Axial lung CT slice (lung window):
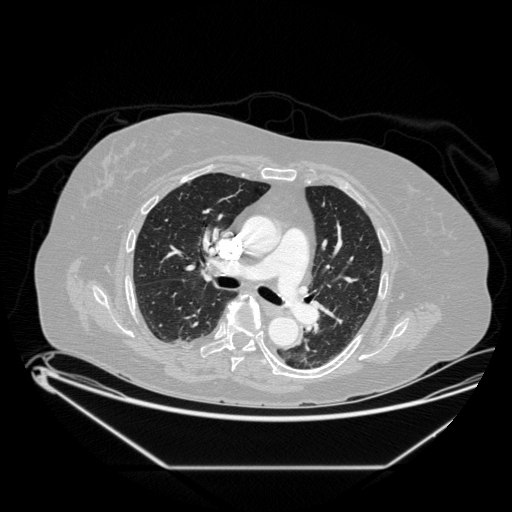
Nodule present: no